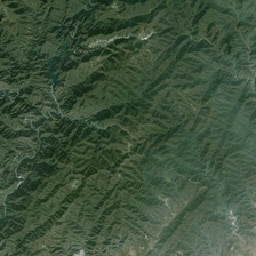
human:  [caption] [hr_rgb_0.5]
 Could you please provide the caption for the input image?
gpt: The road blows through the green mountains.

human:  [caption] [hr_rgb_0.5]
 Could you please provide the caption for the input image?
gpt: slight frog is covering this green mountain range .

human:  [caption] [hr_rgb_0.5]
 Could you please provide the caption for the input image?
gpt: The road winds through the green hills.

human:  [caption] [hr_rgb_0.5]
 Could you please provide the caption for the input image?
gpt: The roads are winding through the green mountain.

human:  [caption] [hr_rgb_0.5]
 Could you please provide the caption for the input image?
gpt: slight frog is covering this green mountain range .